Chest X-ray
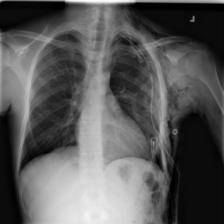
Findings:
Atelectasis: negative
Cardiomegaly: negative
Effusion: negative
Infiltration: positive
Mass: negative
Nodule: negative
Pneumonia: negative
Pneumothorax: positive
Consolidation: negative
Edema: negative
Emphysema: negative
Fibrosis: negative
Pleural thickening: negative
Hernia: negative